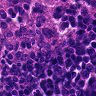
Metastatic tissue present: no